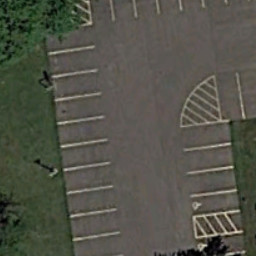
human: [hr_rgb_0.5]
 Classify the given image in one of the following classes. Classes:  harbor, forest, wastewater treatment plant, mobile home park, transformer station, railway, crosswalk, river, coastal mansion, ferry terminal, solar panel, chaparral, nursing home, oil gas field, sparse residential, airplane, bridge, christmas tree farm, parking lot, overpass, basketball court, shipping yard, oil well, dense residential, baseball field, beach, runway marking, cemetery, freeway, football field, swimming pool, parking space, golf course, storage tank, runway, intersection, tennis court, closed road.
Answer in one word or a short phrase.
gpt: parking space